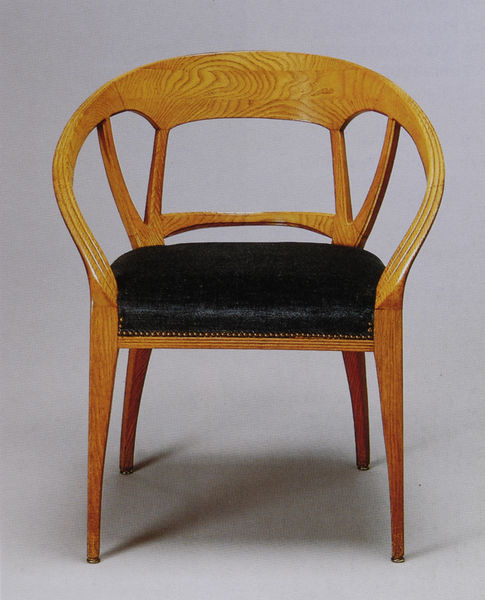
Titel: Schreibtischstuhl mit übergehender Arm- und Rückenlehne, München
Künstler: Bruno Paul
Standort: München
Institution: Stadtmuseum
Schlagwörter: braun, geschwungen, holz, schwarz, stuhl, möbel, beine, lehne, bogen, modern, jugendstil, polster, lack, nägel, nieten, foto, fotografie, masserung, symmetrisch, jugenstil, gebogen, bauhaus, biedermeier, maserung, stuhlbeine, leder, schwaru, möbelstück, ziernieten